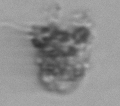
Label: detritus